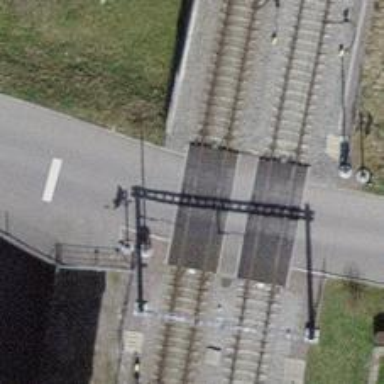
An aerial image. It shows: Level crossing along the railway.